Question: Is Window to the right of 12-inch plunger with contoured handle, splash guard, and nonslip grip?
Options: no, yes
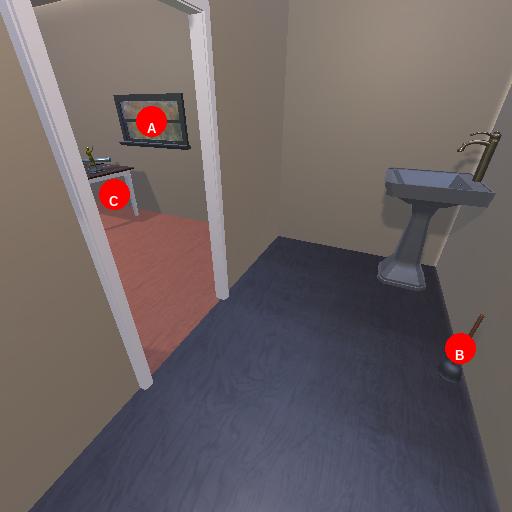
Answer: no